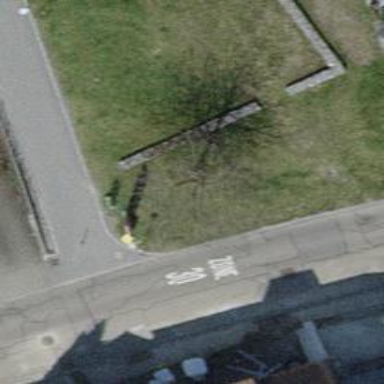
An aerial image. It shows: Post box is visible.